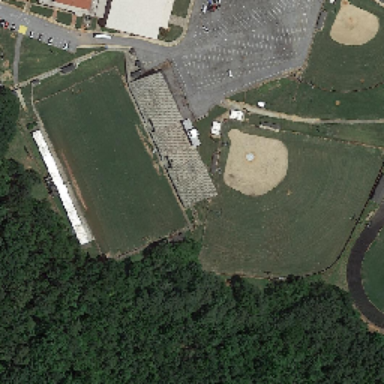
A playground and tennis court next to the trees .